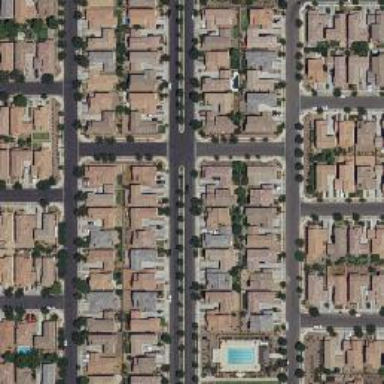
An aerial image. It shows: Residential road.